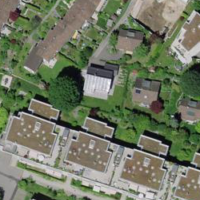
EUNIS habitat code: 54
Species observed at this site:
Fagopyrum esculentum